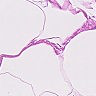
Metastatic tissue present: no